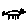
Label: cat